Field crop: maize
Growth stage: 2
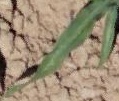
Species: maize